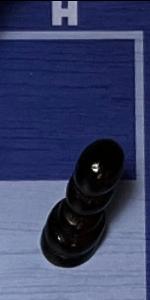
Label: Pawn_Black